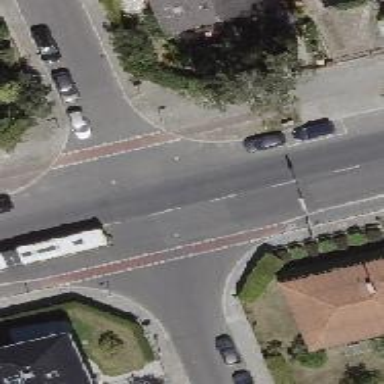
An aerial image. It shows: Tertiary road with asphalt surface. There are separate sidewalks on both sides and cycle track on the left.